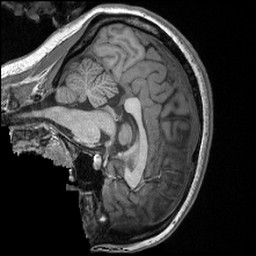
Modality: T1w
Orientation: sagittal